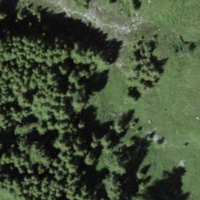
EUNIS habitat code: 26
Species observed at this site:
Boloria titania
Melanargia galathea
Cupido minimus
Aglais urticae